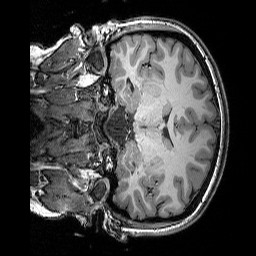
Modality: T1w
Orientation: coronal
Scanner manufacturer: siemens
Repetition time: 2.25 s
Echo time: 0.00418 s